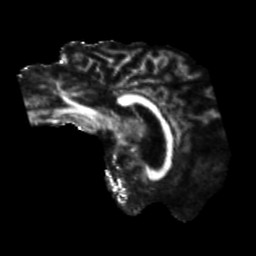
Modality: FA
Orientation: sagittal
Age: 63
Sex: male
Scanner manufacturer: siemens
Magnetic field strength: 3 T
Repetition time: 5.25 s
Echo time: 0.08 s